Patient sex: F
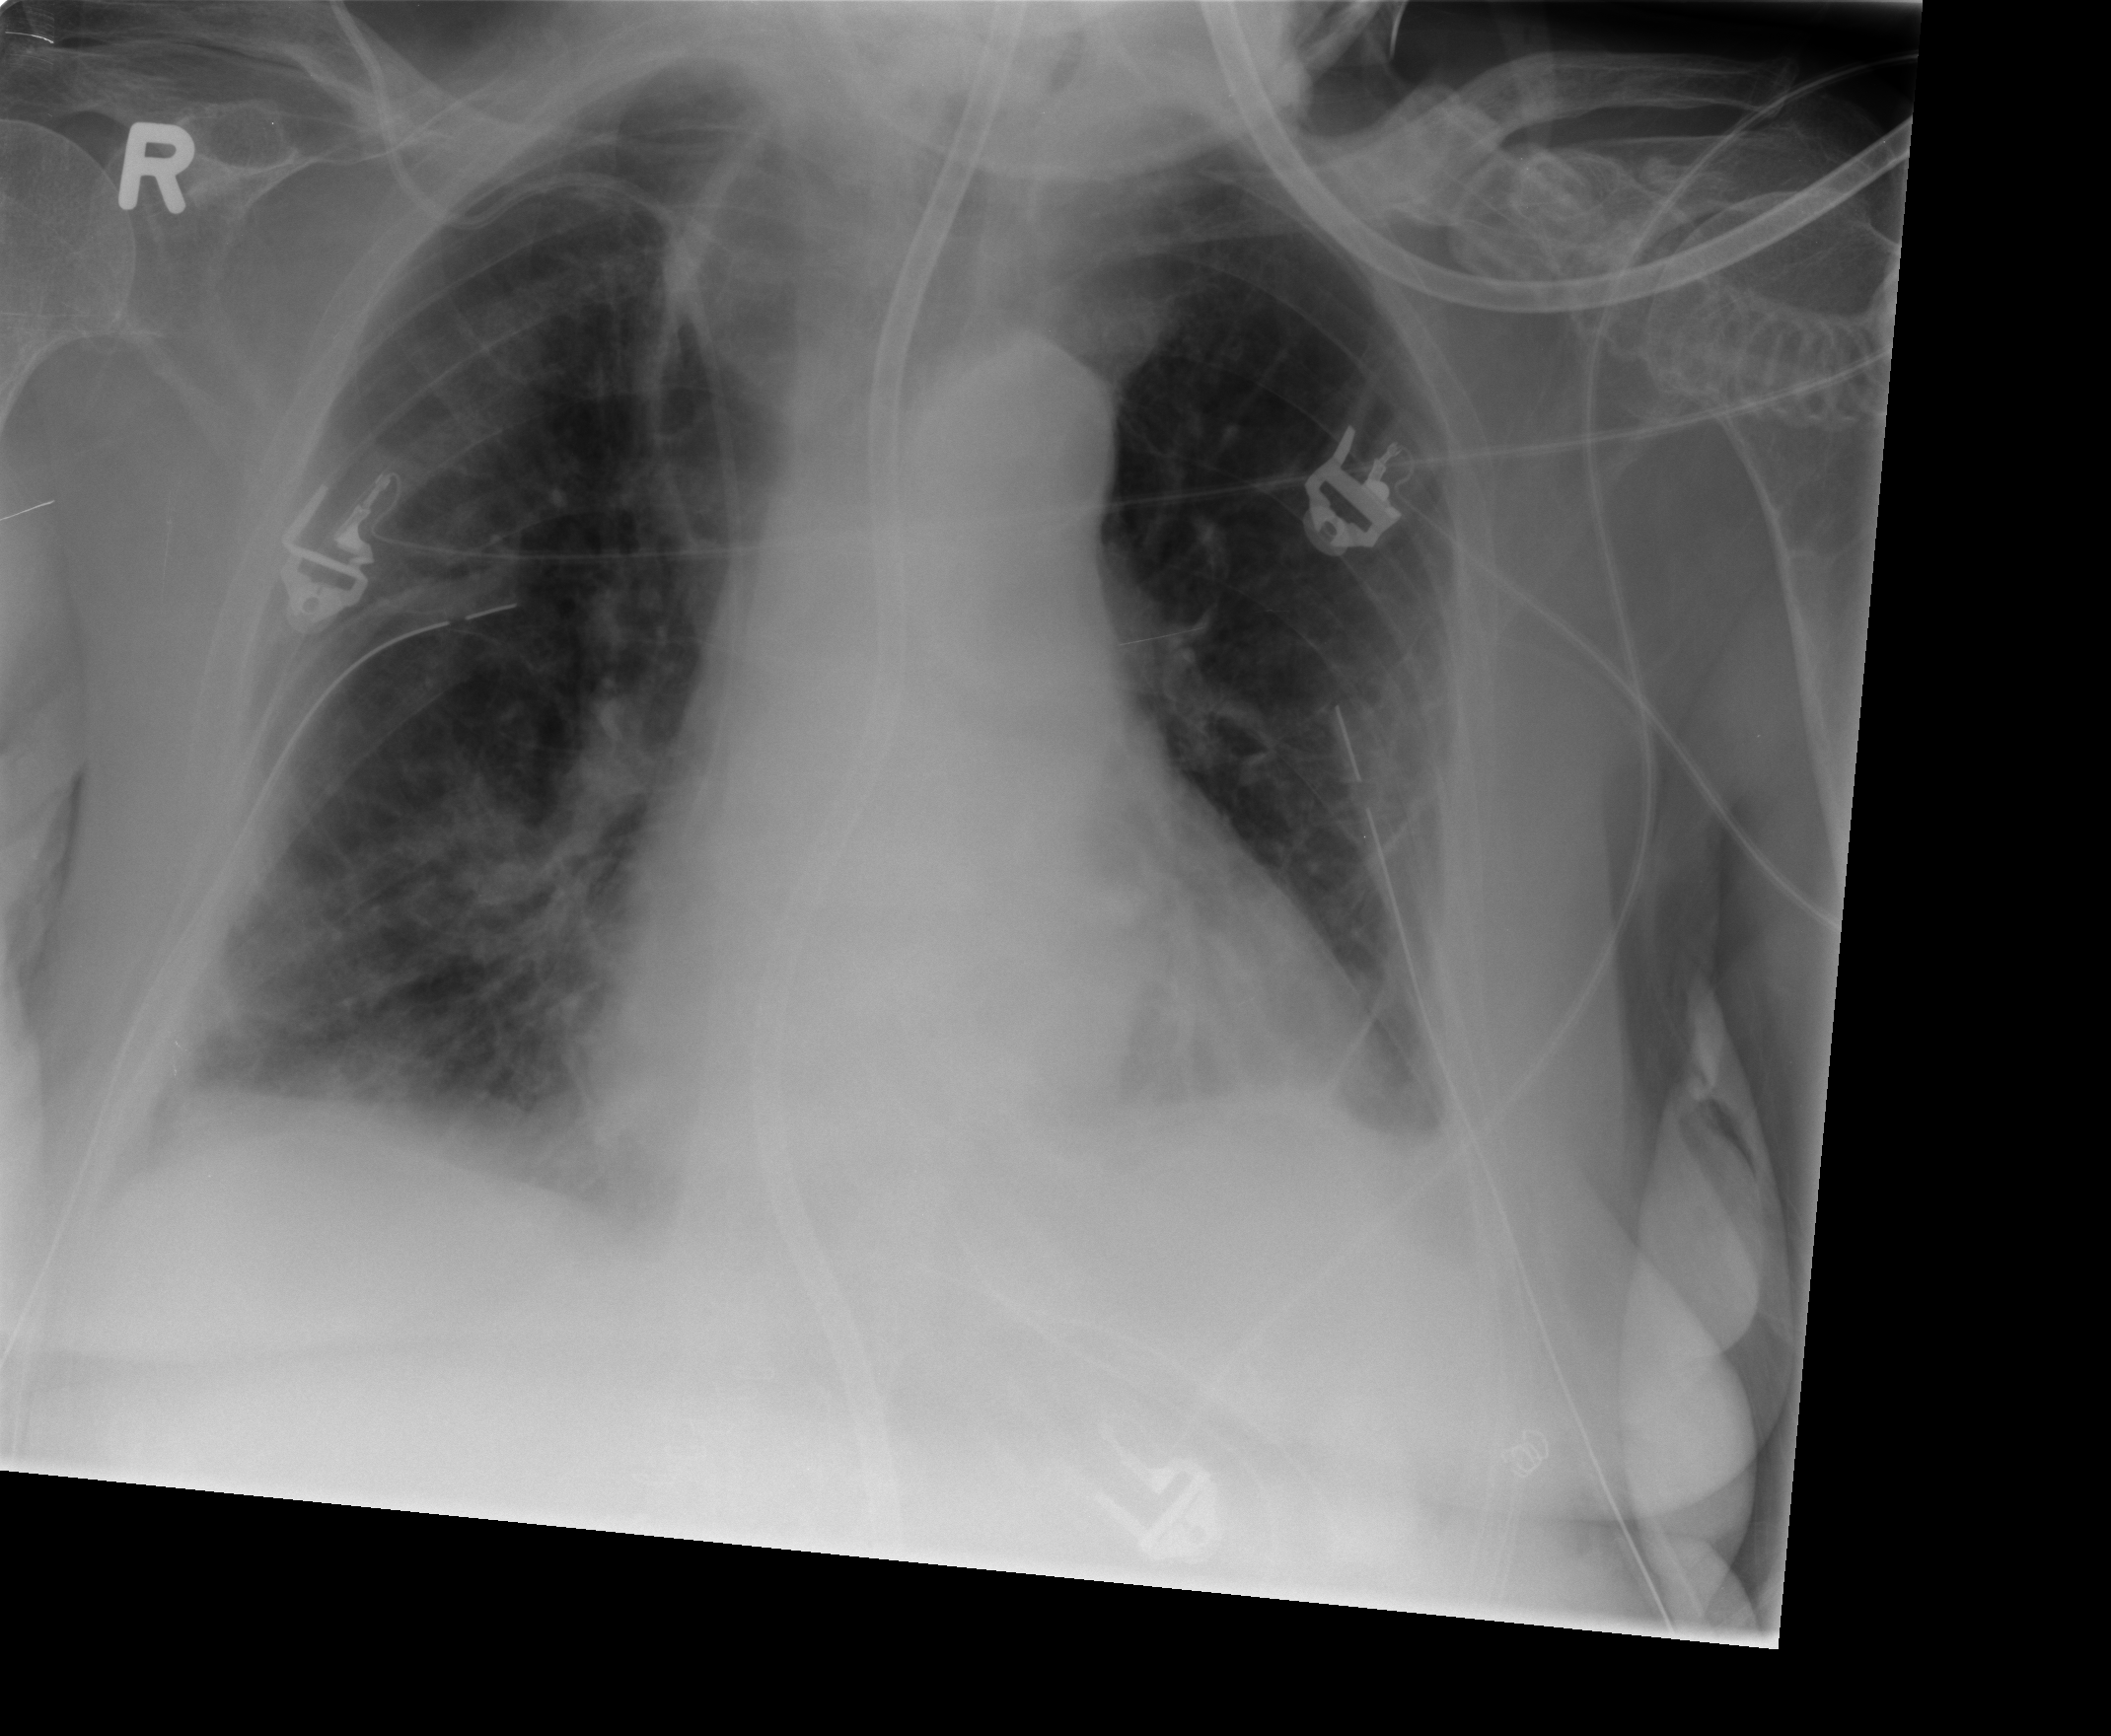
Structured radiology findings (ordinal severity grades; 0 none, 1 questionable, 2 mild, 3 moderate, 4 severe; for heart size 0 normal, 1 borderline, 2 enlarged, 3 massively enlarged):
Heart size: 2
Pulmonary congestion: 2
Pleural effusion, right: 2
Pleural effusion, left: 2
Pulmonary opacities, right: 2
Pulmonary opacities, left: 1
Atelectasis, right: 2
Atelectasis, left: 2